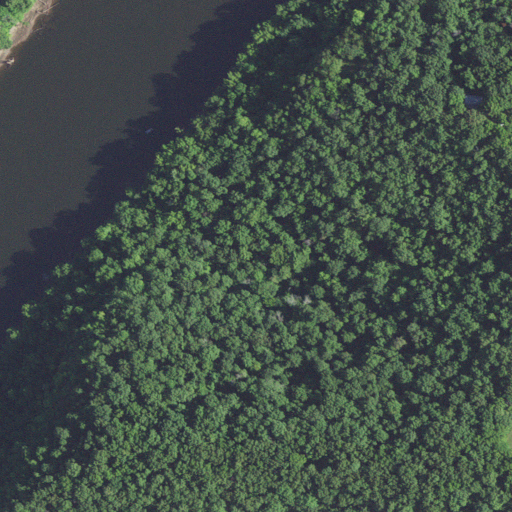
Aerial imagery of cliff(s) in Missouri named Cedar Bluffs containing deciduous forest, open water, open development, and mixed forest